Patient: sex M, age 47
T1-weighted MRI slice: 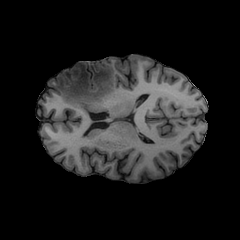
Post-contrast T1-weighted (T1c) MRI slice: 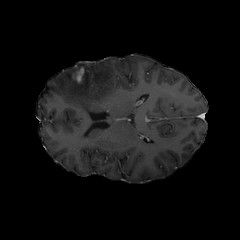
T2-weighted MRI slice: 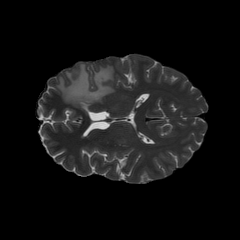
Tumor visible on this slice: yes
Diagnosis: Glioblastoma, IDH-wildtype
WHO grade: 4